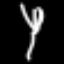
Label: fork